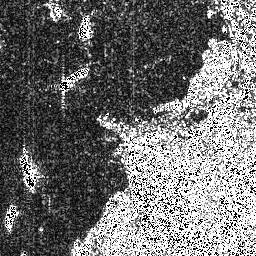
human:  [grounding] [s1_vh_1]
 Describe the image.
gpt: In the satellite image, there is  <ref>1 medium ship </ref> <box>[[0, 78, 6, 91, 0]]</box> located at bottom left,  <ref>2 medium ship </ref> <box>[[5, 56, 15, 75, 0], [21, 24, 35, 36, 0]]</box> located at left,  <ref>1 medium ship </ref> <box>[[29, 3, 35, 16, 0]]</box> located at top,  <ref>1 small ship </ref> <box>[[16, 0, 23, 9, 0]]</box> located at top left.